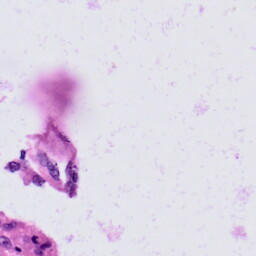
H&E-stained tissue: Skin